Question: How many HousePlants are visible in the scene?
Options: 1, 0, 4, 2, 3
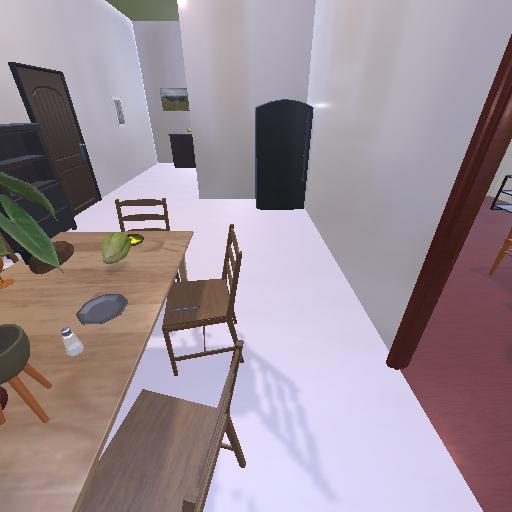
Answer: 1